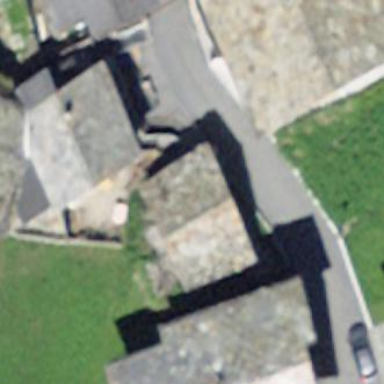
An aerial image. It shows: Barn.